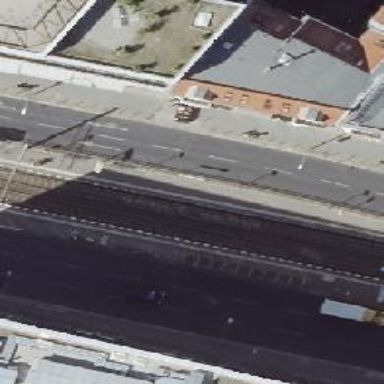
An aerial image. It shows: Tram stop.